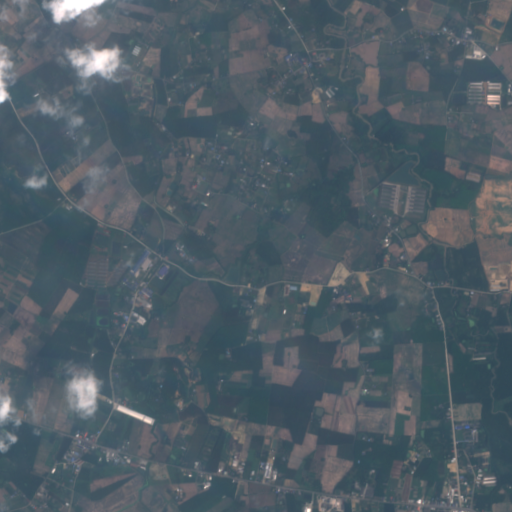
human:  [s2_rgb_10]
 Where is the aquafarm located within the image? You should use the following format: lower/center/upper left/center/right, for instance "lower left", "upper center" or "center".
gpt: The aquafarm is located in the center right of the image.
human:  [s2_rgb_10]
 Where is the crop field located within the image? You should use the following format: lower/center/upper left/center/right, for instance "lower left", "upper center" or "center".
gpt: The crop field is located in the lower left of the image.
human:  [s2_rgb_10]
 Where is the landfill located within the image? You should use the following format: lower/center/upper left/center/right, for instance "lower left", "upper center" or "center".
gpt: There is no landfill in the image.